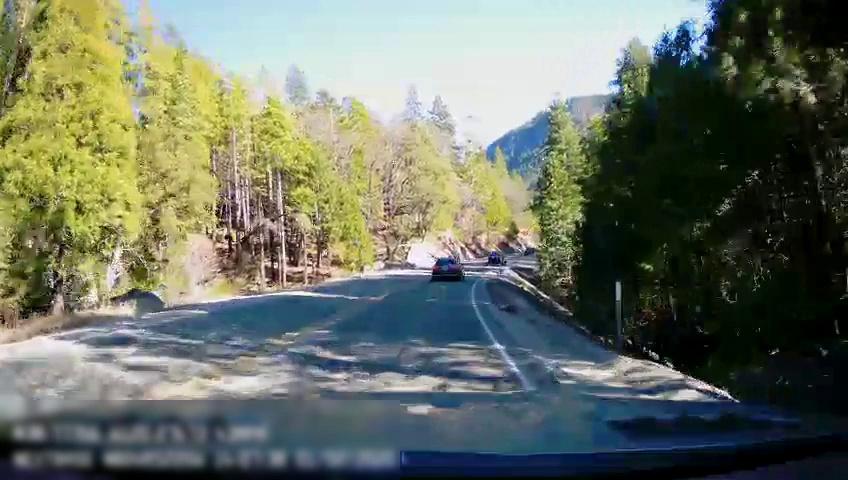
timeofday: Day
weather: Sunny
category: Drivable Space
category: Vehicles | Car
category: Vehicles | Car
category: Lanes | Current Lane